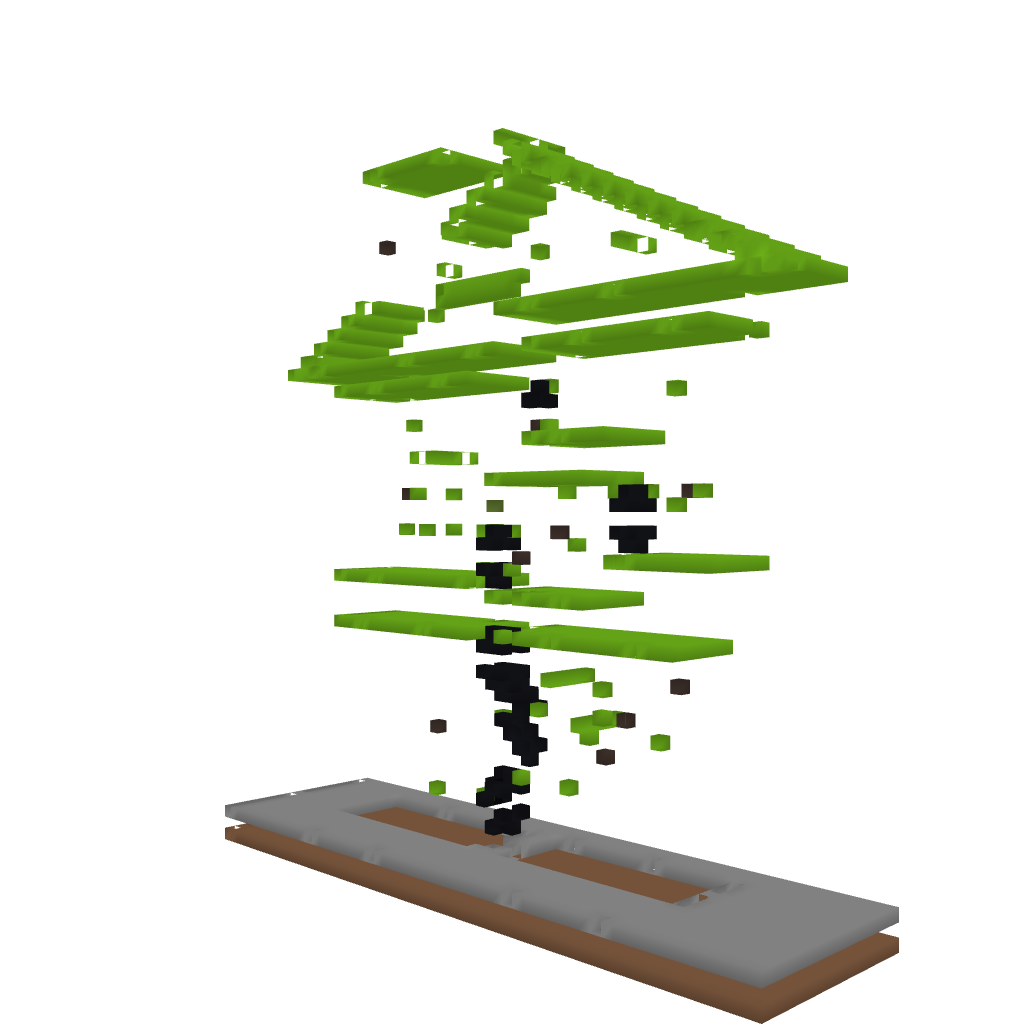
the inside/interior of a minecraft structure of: Spurb house